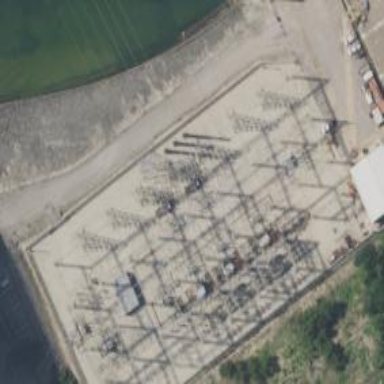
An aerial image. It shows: Switch for power supply.